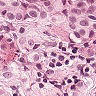
Metastatic tissue present: yes